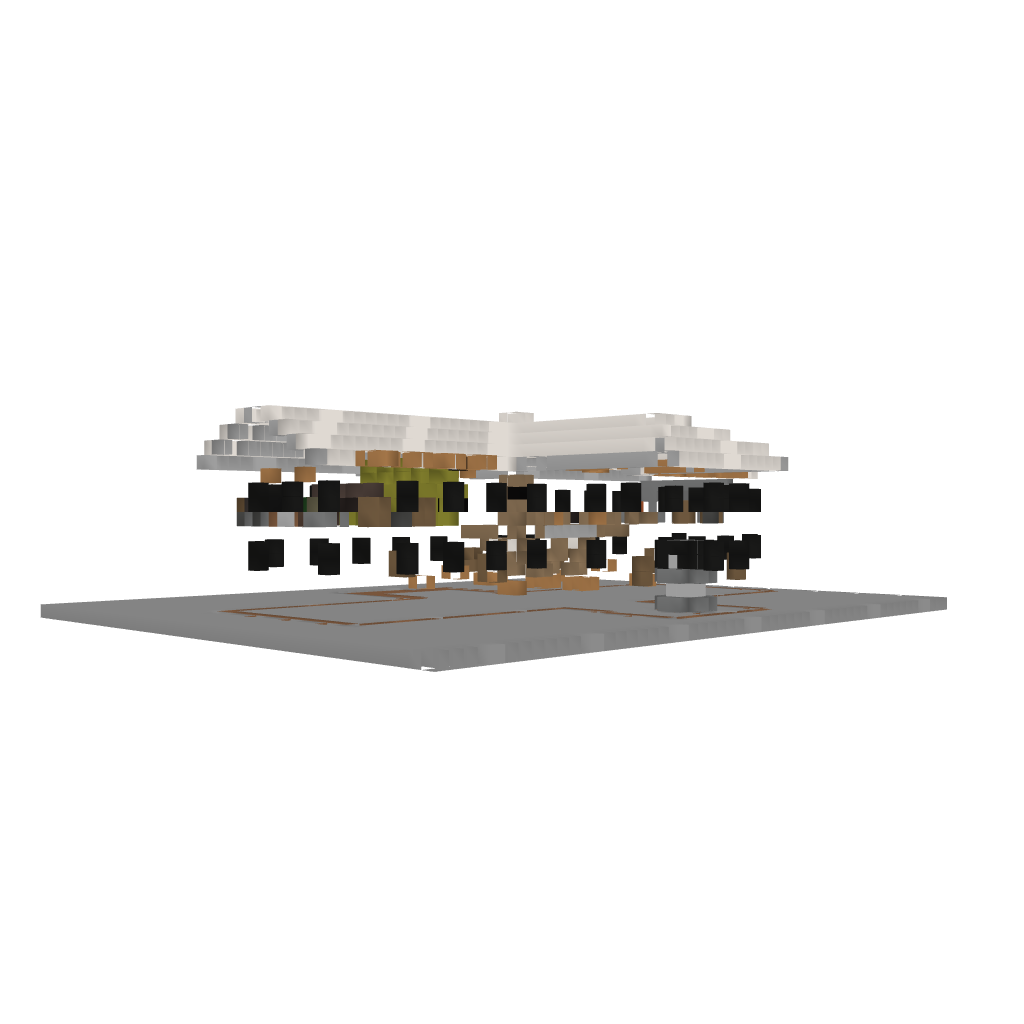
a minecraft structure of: Quartz Mansion